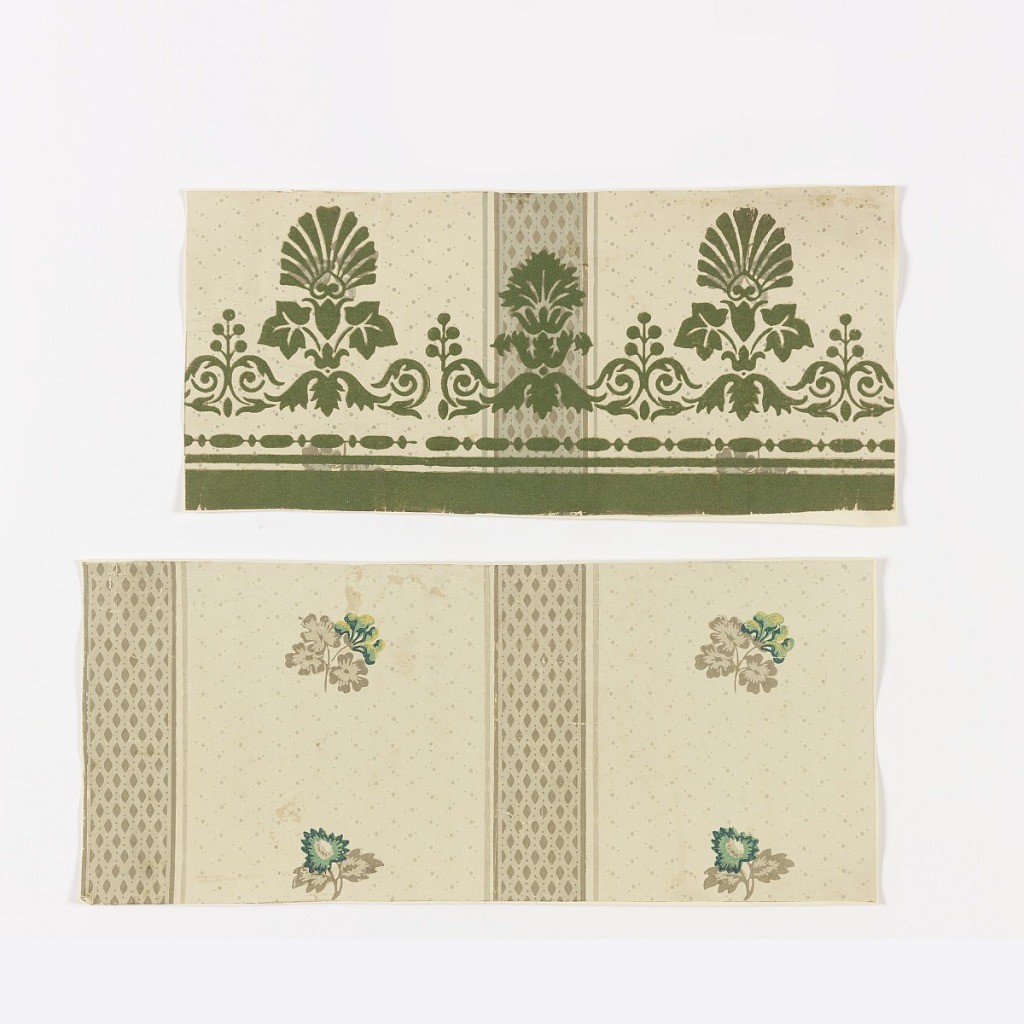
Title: Sidewall and border
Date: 1800–1820
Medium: Block-printed and flocked on handmade paper
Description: a) Stripe with diapered pattern, flanked by broad dotted stripes containing sprigs of leaves; b) Companion border of palmettes, ivy leaves, acanthus, bead and reel stripe, with narrow and broad bands on edge, overprinting sidewall pattern in flock. a) Colors: Pale celadon, light olive, gray, jade and forest green and yellow; b) Colors: same as "a" except for yellow.